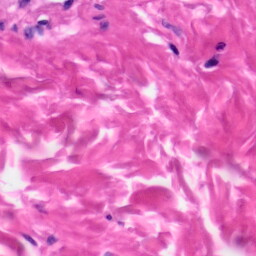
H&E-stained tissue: Skin